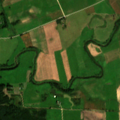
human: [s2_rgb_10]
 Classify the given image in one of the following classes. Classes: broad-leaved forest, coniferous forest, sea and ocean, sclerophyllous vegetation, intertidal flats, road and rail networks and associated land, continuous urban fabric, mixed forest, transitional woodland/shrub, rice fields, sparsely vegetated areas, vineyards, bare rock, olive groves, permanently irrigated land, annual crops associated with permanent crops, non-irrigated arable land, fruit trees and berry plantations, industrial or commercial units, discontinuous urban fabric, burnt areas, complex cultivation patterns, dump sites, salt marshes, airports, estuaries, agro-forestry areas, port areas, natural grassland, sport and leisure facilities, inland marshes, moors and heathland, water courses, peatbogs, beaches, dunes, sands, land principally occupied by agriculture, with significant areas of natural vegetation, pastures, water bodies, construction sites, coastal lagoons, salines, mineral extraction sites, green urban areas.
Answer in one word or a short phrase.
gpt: non-irrigated arable land, pastures, complex cultivation patterns, coniferous forest, mixed forest